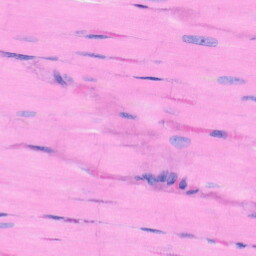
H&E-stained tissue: Heart